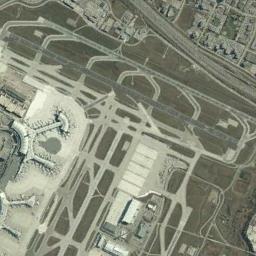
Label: airport